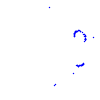
Particle: kaon